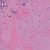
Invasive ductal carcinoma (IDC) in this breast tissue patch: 1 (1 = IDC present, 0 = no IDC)